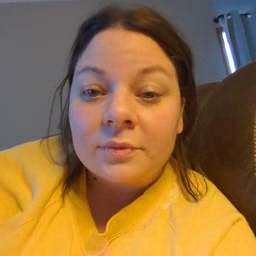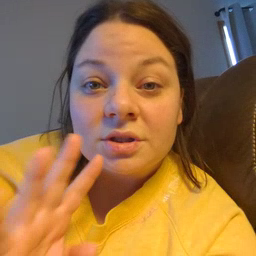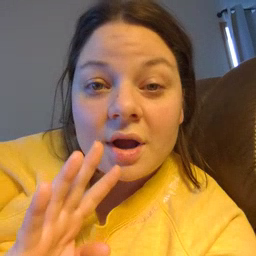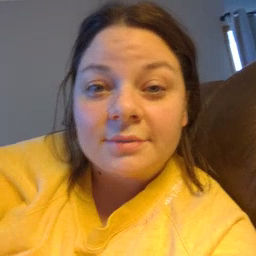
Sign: talk